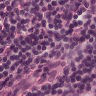
Metastatic tissue present: no